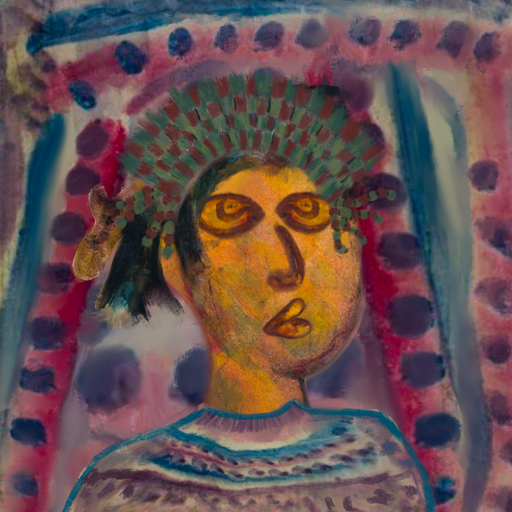
Background: HillGirl, Head And Neck Side: Gypsy_Mother, Face Side: Comrade, Bust: HillGirl, Hair Side: Pipe, Head Accessory: After_Raid_Crown, Second Necklace: Blank, Necklace: Blank, Baby: Blank